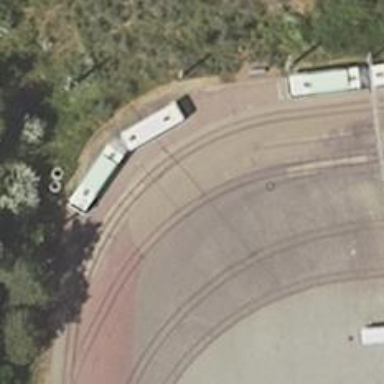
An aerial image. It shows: Tram railway yard with electrified contact lines.